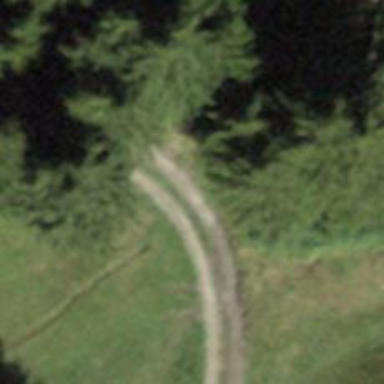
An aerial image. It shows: Track with grade2 tracktype.